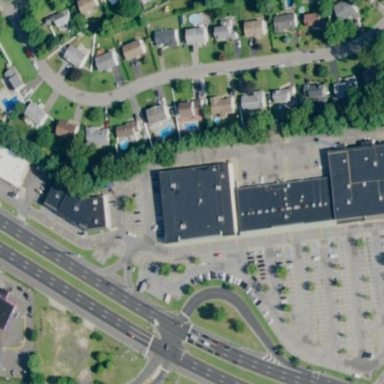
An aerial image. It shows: Flat roof retail building.